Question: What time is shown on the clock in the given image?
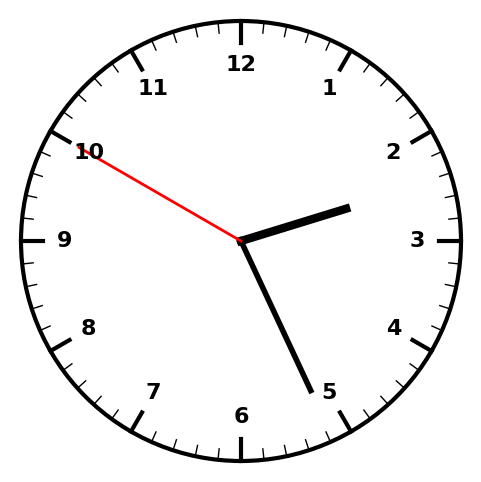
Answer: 02:25:50